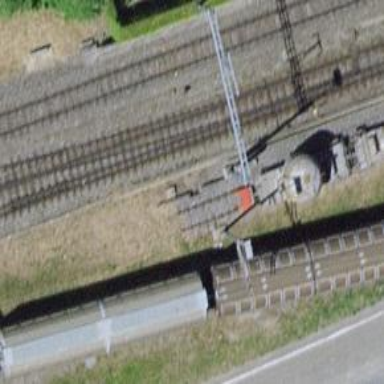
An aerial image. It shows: Railway buffer stop.